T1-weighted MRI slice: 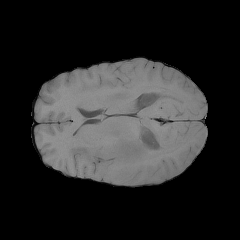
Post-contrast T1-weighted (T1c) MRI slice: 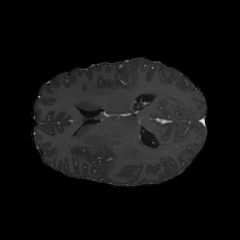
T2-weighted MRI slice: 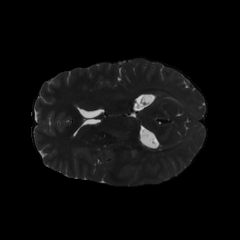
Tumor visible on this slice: yes